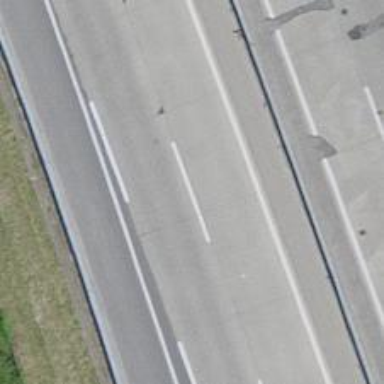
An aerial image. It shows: Asphalt motorway.